Breast ultrasound image
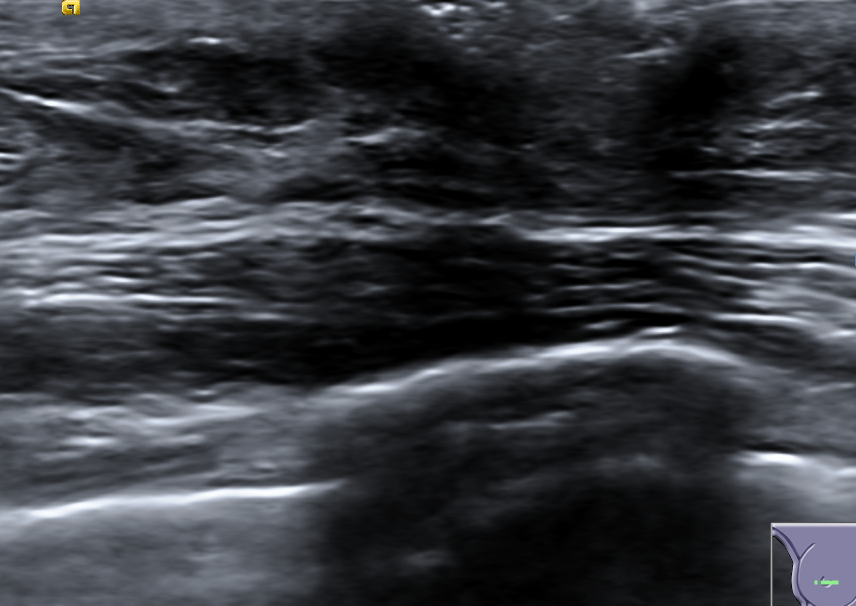
Diagnosis: normal